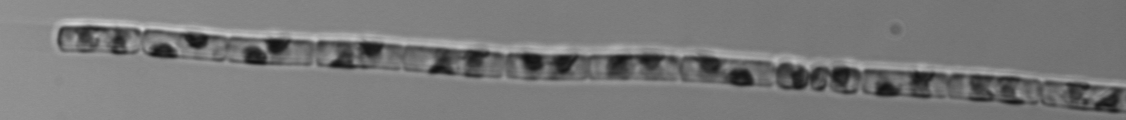
Label: Guinardia_delicatula_TAG_internal_parasite